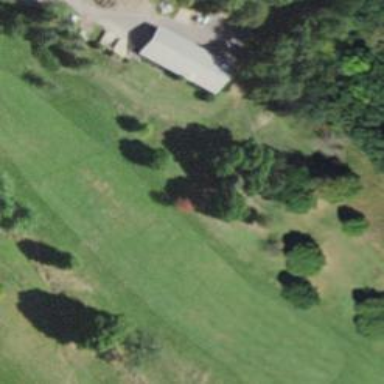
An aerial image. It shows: Grassy area designated as golf fairway.